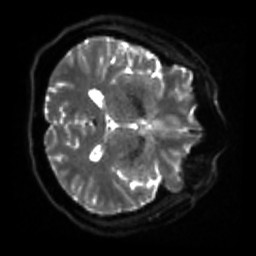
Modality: sbref
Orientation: axial
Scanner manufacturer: siemens
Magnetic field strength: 3 T
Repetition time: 4 s
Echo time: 0.0594 s